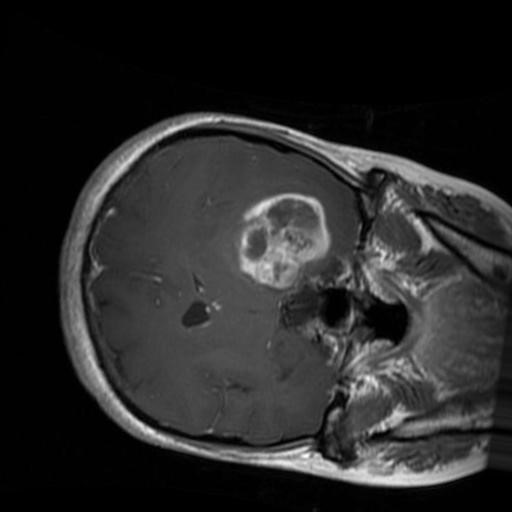
Label: brain_glioma